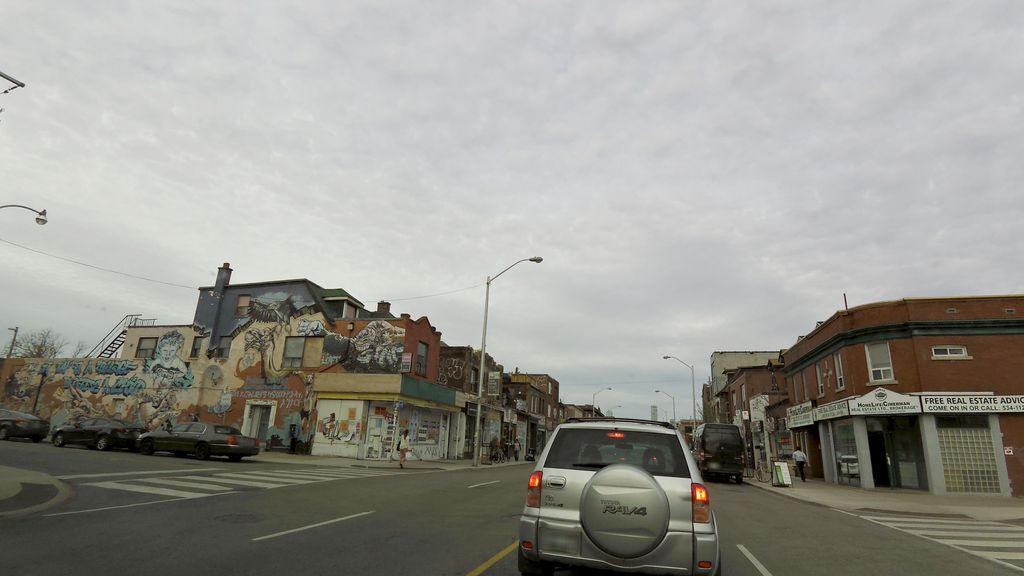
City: toronto